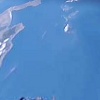
Label: water